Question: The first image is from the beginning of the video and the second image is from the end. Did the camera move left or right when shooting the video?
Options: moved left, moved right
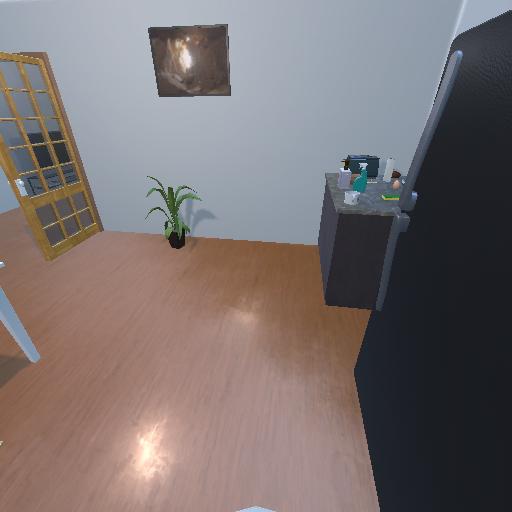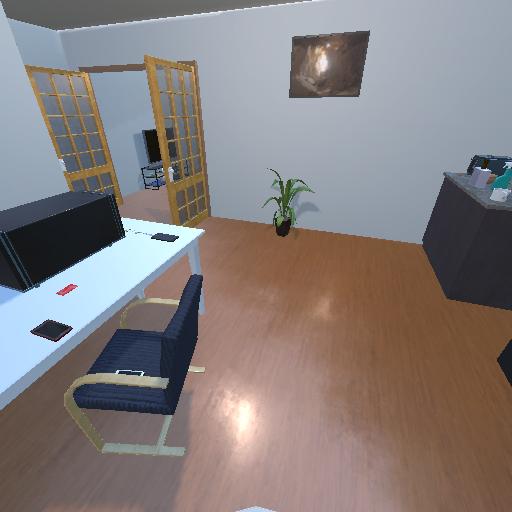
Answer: moved left